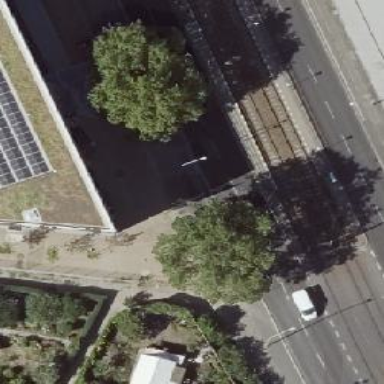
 there is asphalt cycle track and sidewalk with asphalt surface."